This is a demodulated (Hilbert-envelope) spectrum computed from a bearing vibration snapshot; the dashed markers indicate where each bearing fault type would appear (BPFO, BPFI, BSF, FTF). What is the most likely bearing condition (normal, inner_race, outer_race, ball)?
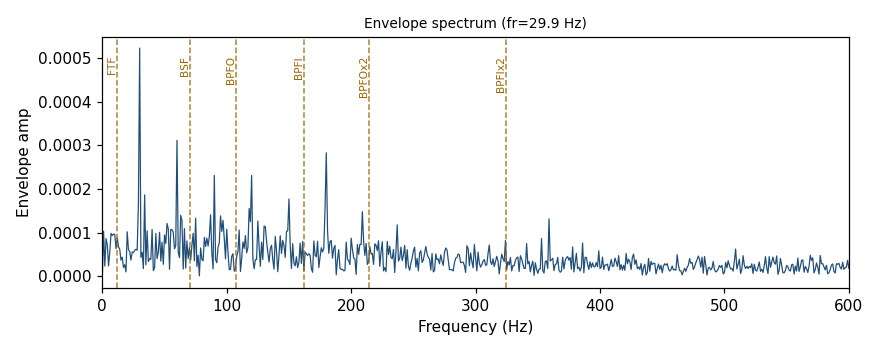
Answer: normal